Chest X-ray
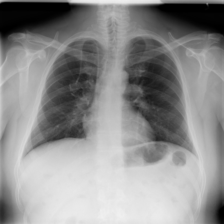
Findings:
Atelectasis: negative
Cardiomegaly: negative
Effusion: negative
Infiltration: negative
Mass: positive
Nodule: negative
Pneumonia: negative
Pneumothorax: negative
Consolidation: negative
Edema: negative
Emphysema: negative
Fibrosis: negative
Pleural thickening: negative
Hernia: negative